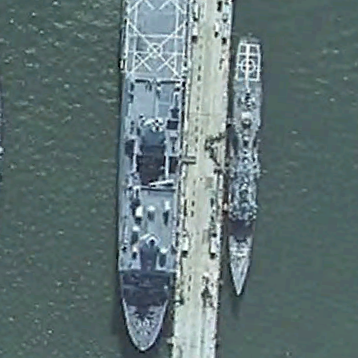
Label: combat